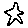
Label: star